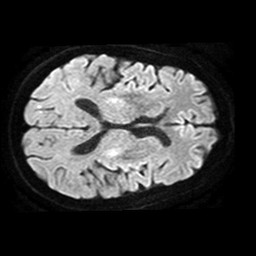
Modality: TRACE
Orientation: axial
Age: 70
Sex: female
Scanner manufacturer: philips
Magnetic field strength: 1.5 T
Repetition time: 3.771 s
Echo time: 0.09565 s